Field crop: maize
Growth stage: 2
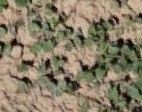
Species: convolvulus